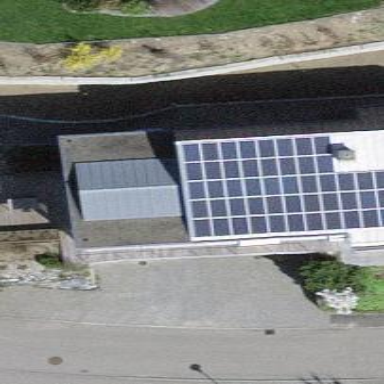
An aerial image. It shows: Solar power generator with photovoltaic panels.